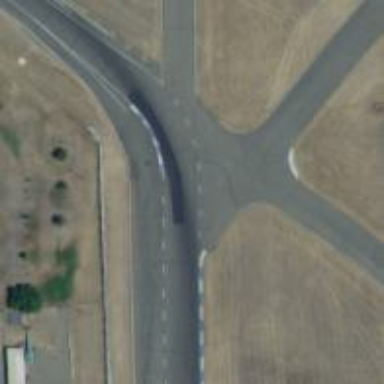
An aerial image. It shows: Motor sport raceway.